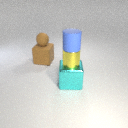
large cyan metal cube below small blue rubber cylinder